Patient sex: F
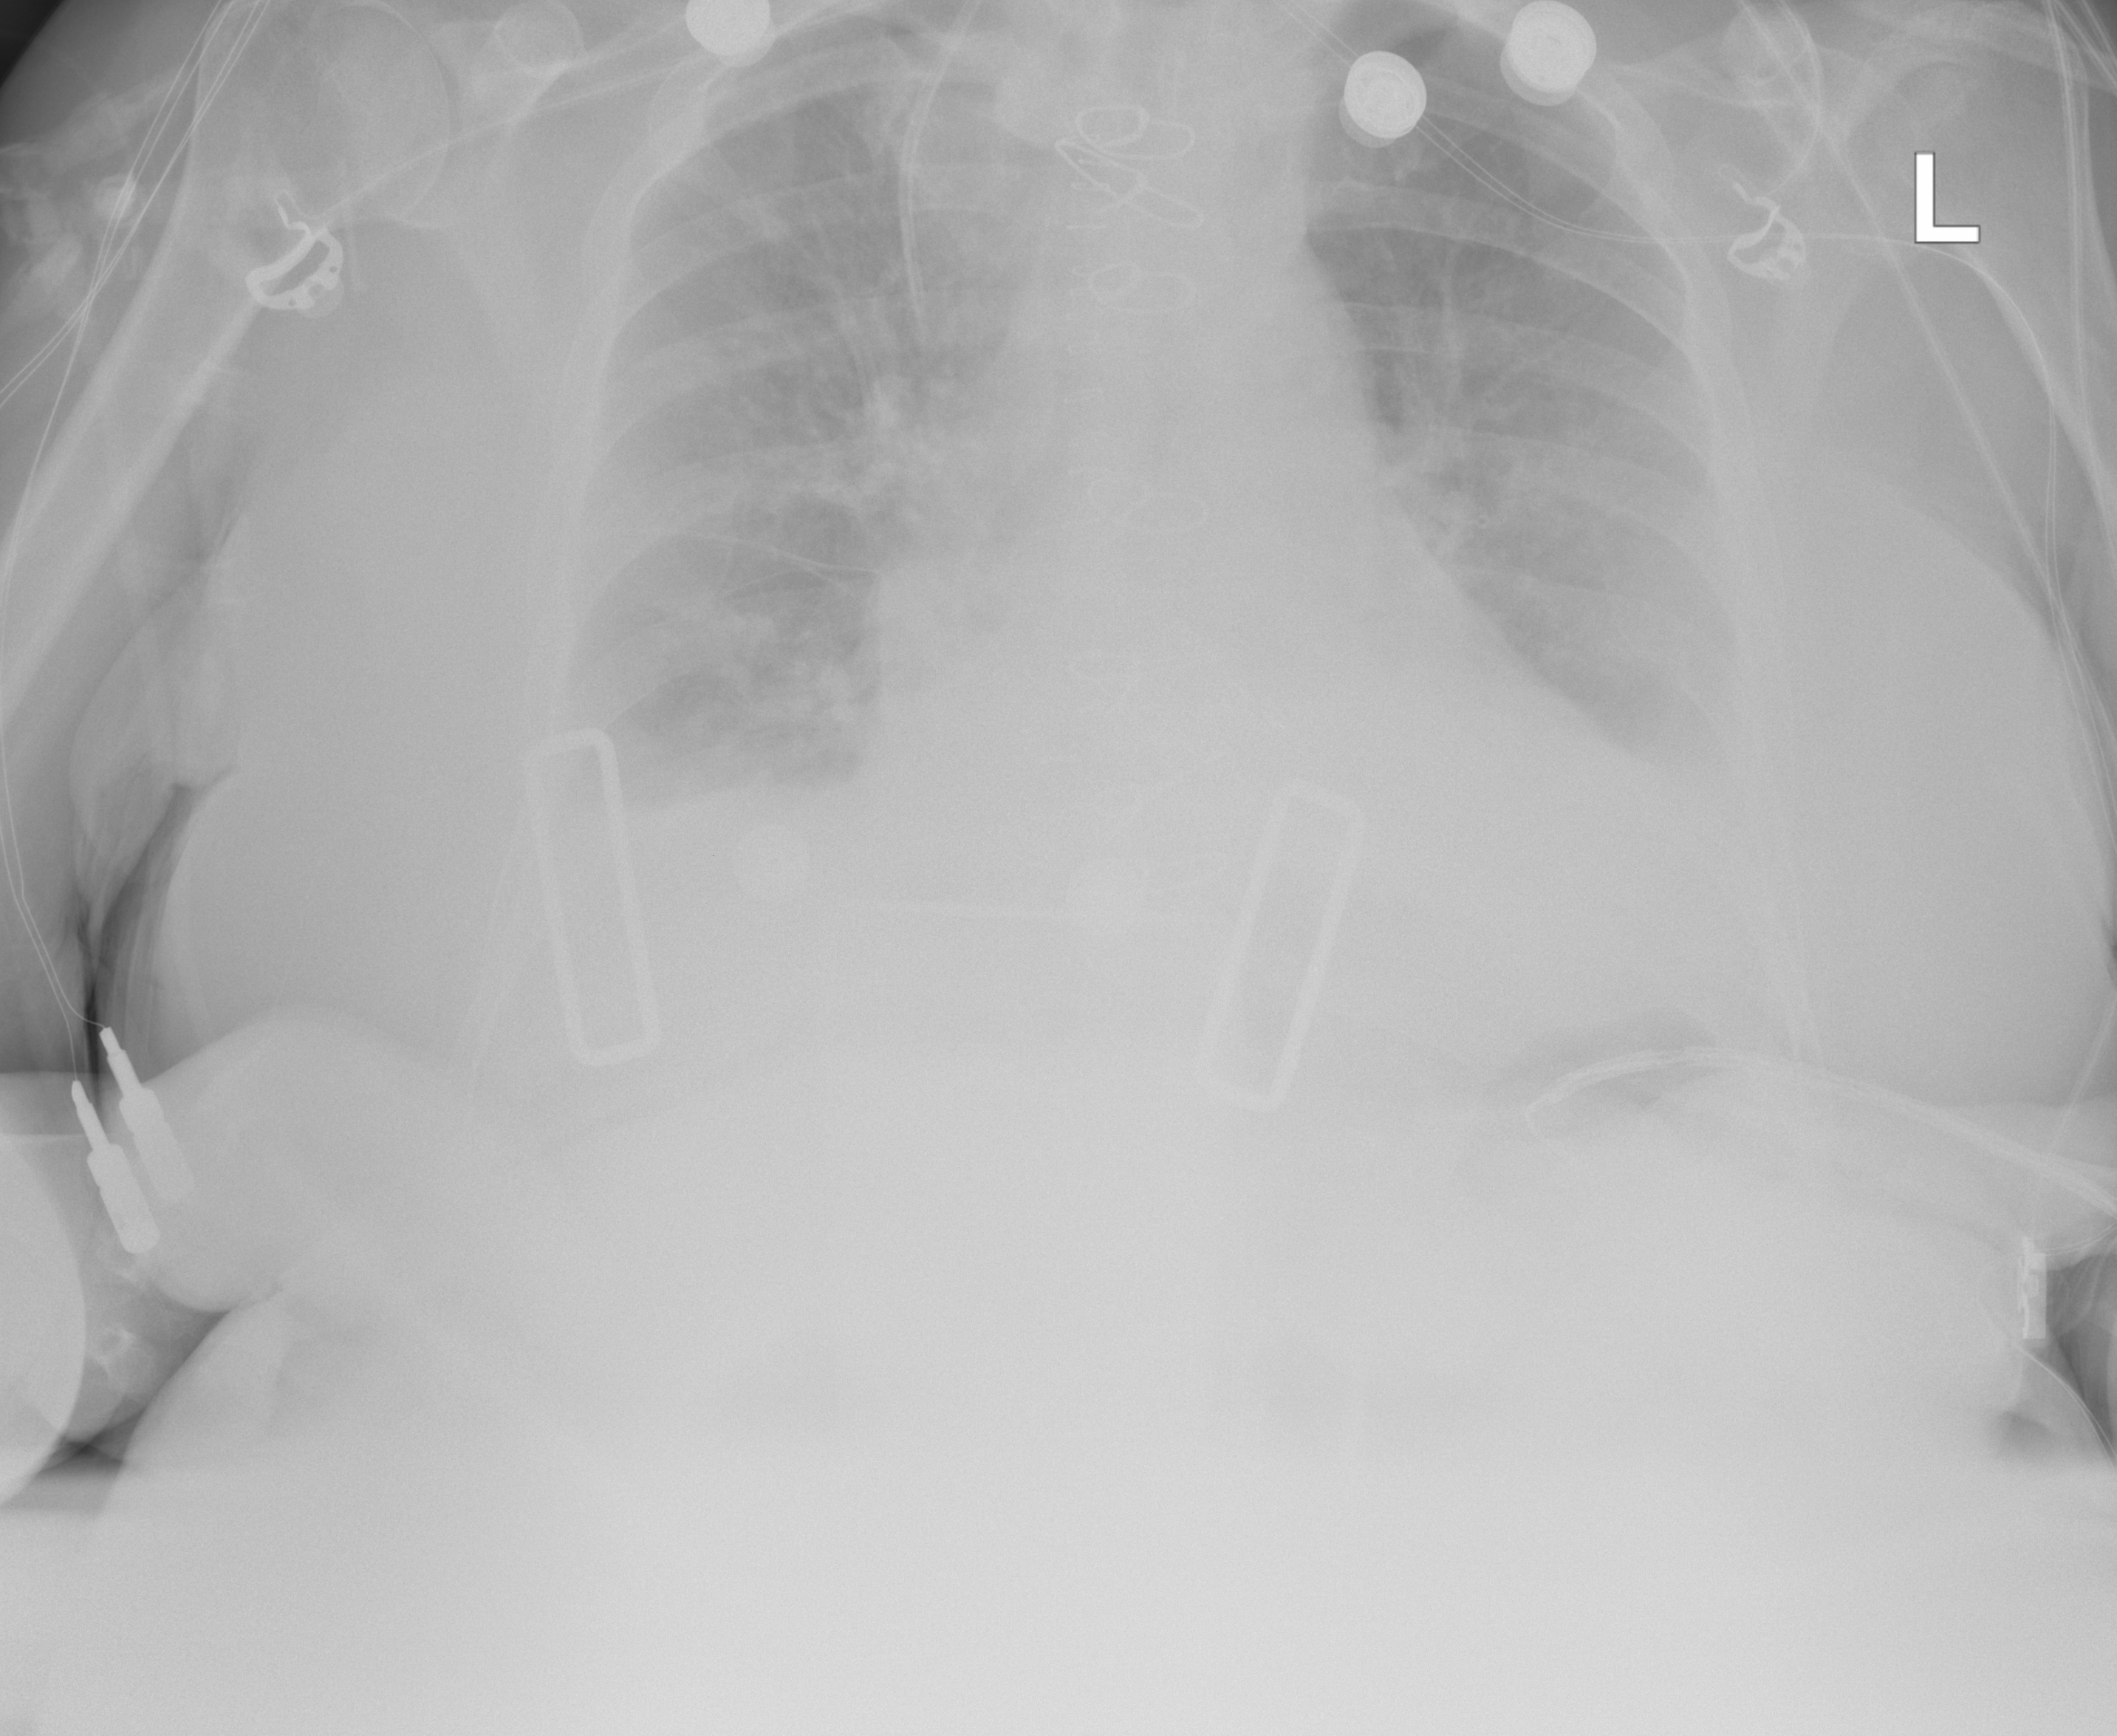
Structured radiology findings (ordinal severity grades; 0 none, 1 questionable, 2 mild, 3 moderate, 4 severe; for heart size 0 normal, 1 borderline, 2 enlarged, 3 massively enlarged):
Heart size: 0
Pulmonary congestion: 2
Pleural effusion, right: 2
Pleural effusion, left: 2
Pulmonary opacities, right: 0
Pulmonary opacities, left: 0
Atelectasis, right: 2
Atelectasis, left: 2